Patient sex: M
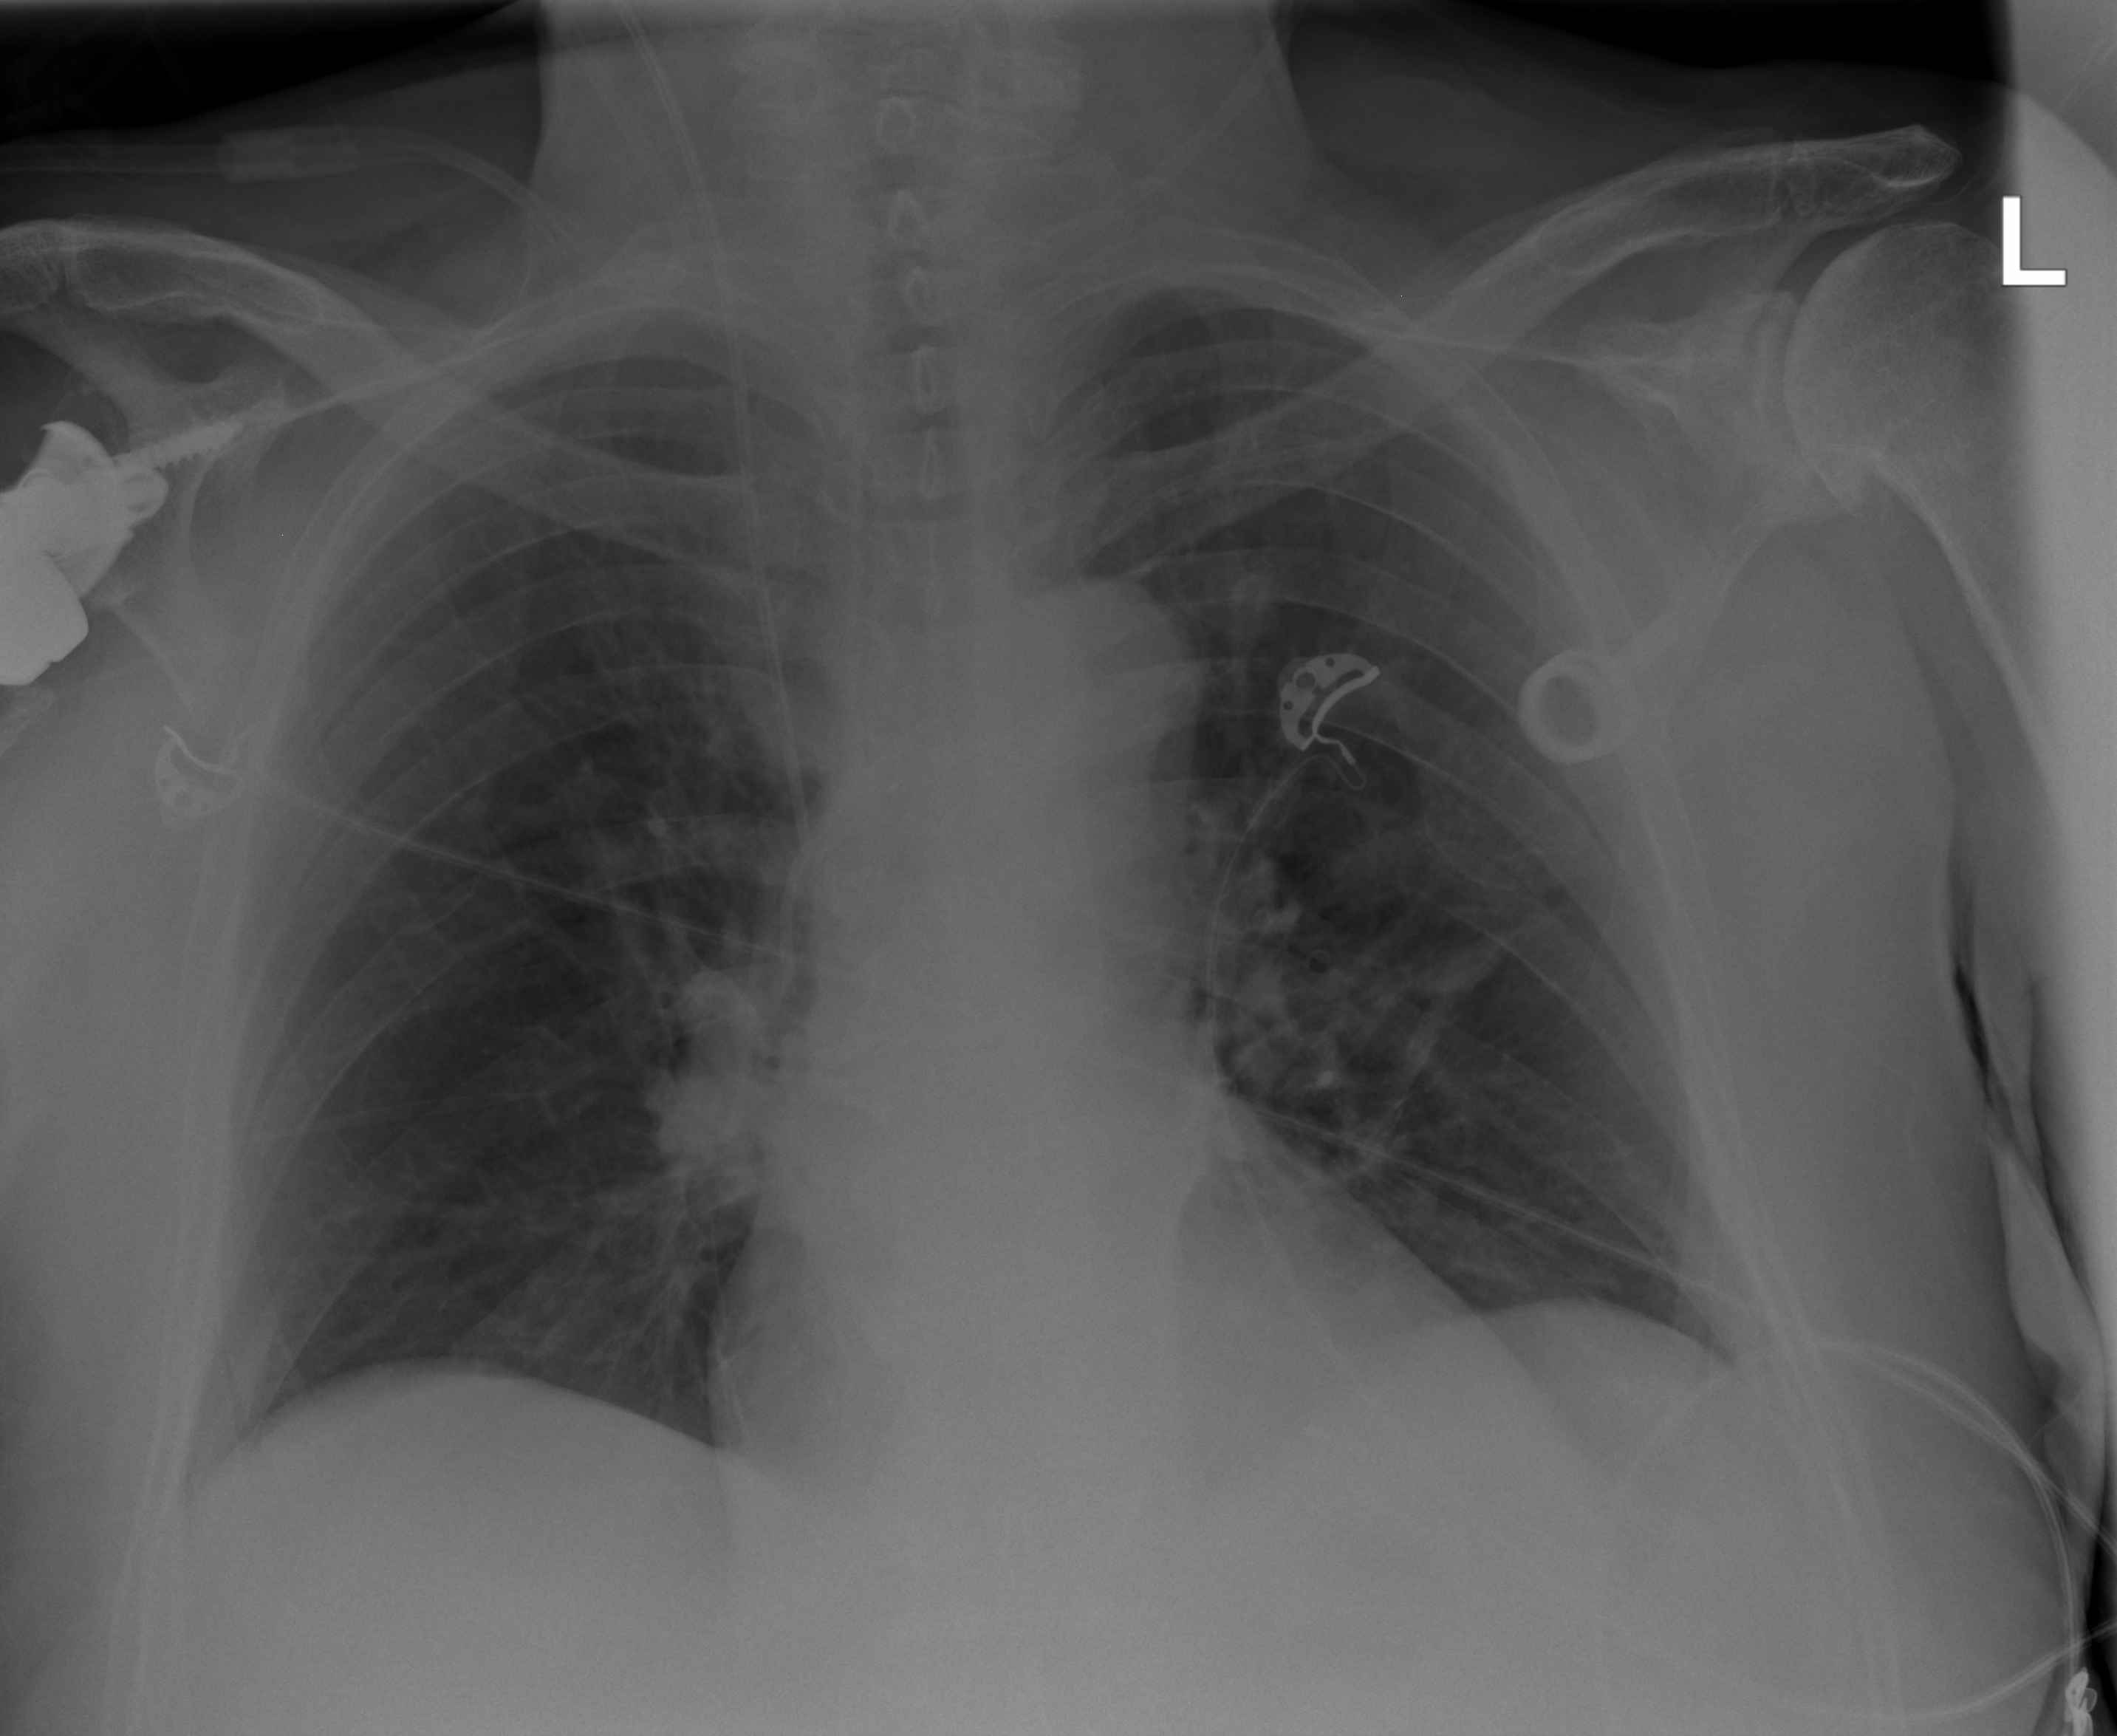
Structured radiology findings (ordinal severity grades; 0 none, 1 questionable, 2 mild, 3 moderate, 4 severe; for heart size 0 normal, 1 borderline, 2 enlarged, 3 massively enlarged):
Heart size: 0
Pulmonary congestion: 1
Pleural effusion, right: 0
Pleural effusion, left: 0
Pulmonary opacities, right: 0
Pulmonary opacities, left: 0
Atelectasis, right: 1
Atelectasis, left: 2